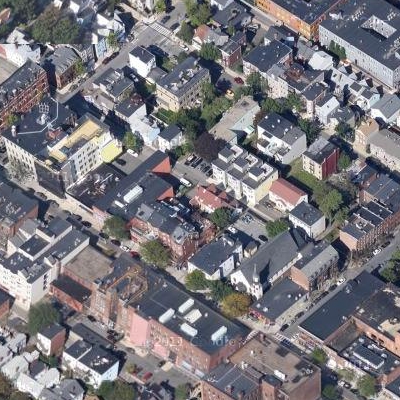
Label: Resident